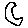
Label: moon